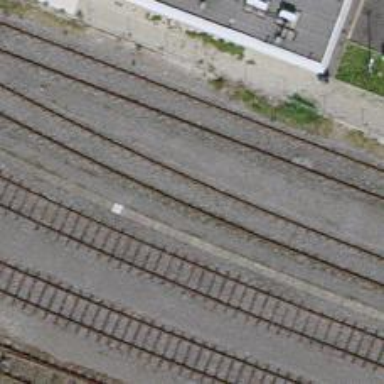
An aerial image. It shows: Single-track railway yard.